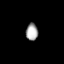
Tissue: prostate
Cell type: Myeloid cells
Senescence score: 0.7036
Nuclear area (px): 203
Mean DAPI intensity: 164.961